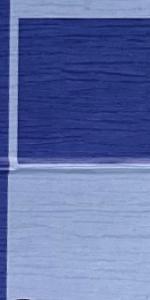
Label: Empty